Question: I'm trying to build my first HTML/CSS webpage, but it seems that I'm having a problum with maximizing the page to the bottom limit. I mean if the content is not huge, the footer comes up the the middle of the page, how can I solve this problem?
I have attached a snapshot.

Here's the code
'''
<!DOCTYPE html>
<html>
<head>
<meta charset="utf-8">
<title>Blogs</title>
<style type="text/css">
body{ margin-left:0 ;margin-right:0 ;margin-top:0; margin-bottom:0 ; }
.design { padding: 0 ; margin:0 ;border: 0}
.left_head {background-image:url("images/header_left.gif"); }
.header_center {background-image: url("images/header_center.gif");background-repeat:repeatx;}
.right_head {background-image: url("images/header_right.gif");}
table { margin-left:0 ;margin-right:0 ;margin-top:0; margin-bottom:0; padding: 0 ; border: 0; cellpadding: 0 ; cellspacing: 0 }
table td { margin:0 ; padding: 0 ; border: 0; cellpadding: 0 ; cellspacing: 0 }
.left_body {background-image: url("images/blogs_22.gif");background-repeat:repeaty;}
.right_body {background-image: url("images/blogs_25.gif");background-repeat:repeaty;}
.left_footer {background-image:url("images/footer_left.gif"); }
.right_footer {background-image:url("images/footer_right.gif"); }
.footer_center {background-image: url("images/footer_center.gif");background-repeat:repeatx; color: white; font-family: tahoma; font-size: 12px}
h1 { color:#abbb2d; font-family: tahoma; padding-left: 10px}
p { font-family: tahoma; font-size: 14px}
.welcome { font-size: 18px; font-weight: bold}
.menu { list-style: none; margin: 0; padding:0 ; font-family: tahoma; font-size: 14px; }
a { color: gray; text-decoration: none}
a:hover { color: #abbb2d; text-decoration: underline; font-weight: bold}
.menu_cell {background-color: #dce6ca; }
</style>
</head>
<body height="100%">
<table class="design" width="100%" border="0" cellpadding="0" cellspacing="0">
<tr>
<td class="left_head" width="42" height="153"></td>
<td class="header_center" ><img src="images/logo.gif" width="258" height="140" alt="Blogs logo"></td>
<td class="right_head" width="43" height="153"></td>
</tr>
<tr>
<td class="left_body" width="42" height="100%"></td>
<td class="center_body">
<table center_table width="100%">
<tr>
<td class="menu_cell"width="10%" height="100%">
<ul class="menu" >
<li><a href="home.html"> Home</a></li>
<li><a href="aboutme.html"> About me</a></li>
<li><a href="home.html"> Links</a></li>
<li><a href="home.html"> Contact me</a></li>
</ul>
</td>
<td width="90%">
<h1>Home</h1>
<hr>
<p class="welcome"> Welcome to my first HTML & CSS website.</p>
<p>This is an assignment assigned by Dr. Jameleddine Hussaine, Web Development & Engineering course at King Fahd University. </p>
<p>* You can either navigate my website through the left navigation bar or the using the linke at the top. </p>
</td>
</tr>
</table>
</td>
<td class="right_body" width="43" height="100%"></td>
</tr>
<tr class="footer" valign="bottom">
<td class="left_footer" width="42" height="84"></td>
<td class="footer_center" >All copyright reserved &copy; Hamad Alkathiri <br/> King Fahad University for Petroluem & Minerals</td>
<td class="right_footer" width="43" height="84"></td>
</tr>
</table>
</body>
</html>
'''
Thank you.
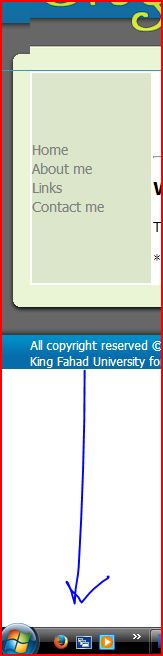
Answer: 'html, body { height: 100%; }' and you should <URL>.